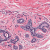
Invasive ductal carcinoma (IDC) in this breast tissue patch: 0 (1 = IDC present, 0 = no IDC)